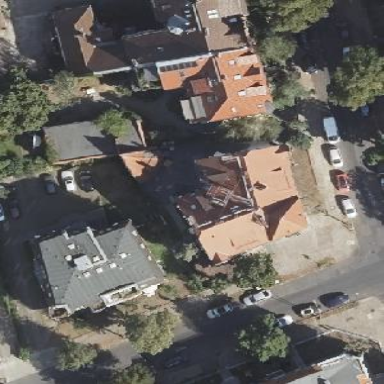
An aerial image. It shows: Image showing building with apartments.